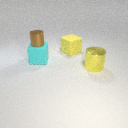
large yellow rubber cube to the left of large yellow metal cylinder